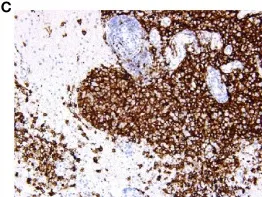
Histopathology and immunohistochemistry manifestations of Langerhans cell histiocytosis (LCH) in patient No. : CD1a.
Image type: pathology (immunostaining)